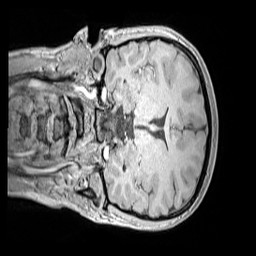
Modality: MP2RAGE
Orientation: coronal
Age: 12
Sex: female
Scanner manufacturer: siemens
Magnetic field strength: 3 T
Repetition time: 4 s
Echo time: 0.00299 s